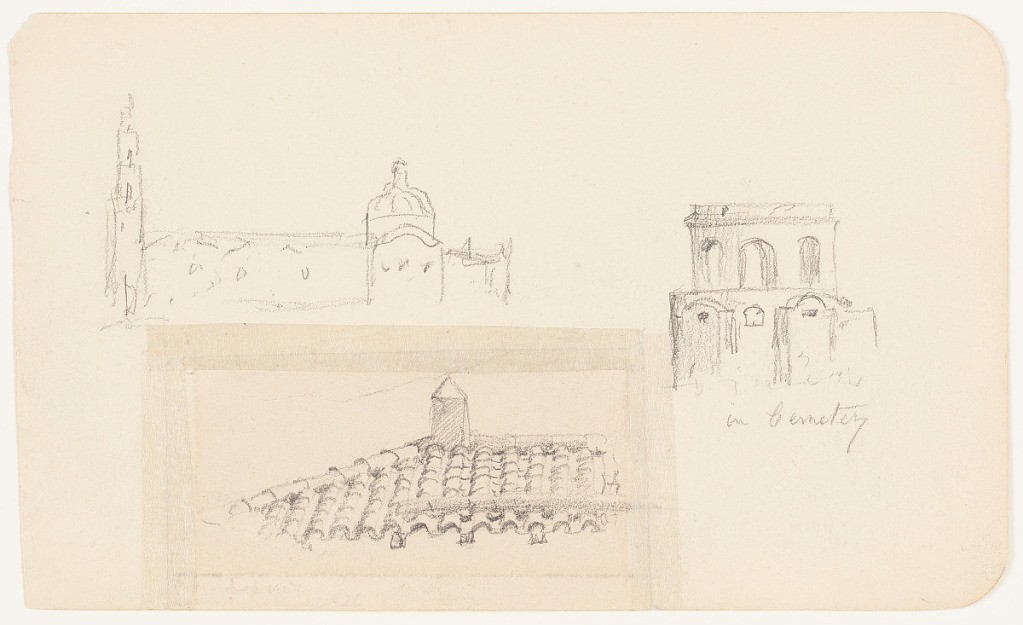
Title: Architectural Sketches, Mexico
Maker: Frederic Edwin Church, American, 1826–1900
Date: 1890–93
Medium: Graphite on off-white wove paper; verso: graphite
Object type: drawing
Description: Architecture sketches showing three views of buildings in Mexico. At upper left, a church with a dome and a tall, narrow belltower is shown from its side. Below it, at lower center, a terra cotta-tiled roof with a chimney is rendered in great detail. At center right, a mausoleum shaped like the circular drum of a dome is shown in detail. Its upper portion has several arched openings.

Verso: Figure sketches from Mexico showing four figures in various positions, at various activities. Prominently featured at right, two men wearing ponchos and wide-brimmed hats (likely sombreros) obscure their faces as they are shown obliquely. At upper center, a figure wearing a hat appears to be slouched upon a doorway and its steps. At upper left, a figure kneels and washes clothes by a body of water. Finally, a separate sketch showing a bundle of charcoal is included at lower left.